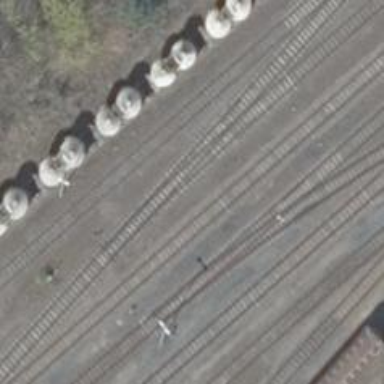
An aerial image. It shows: Railway switch.